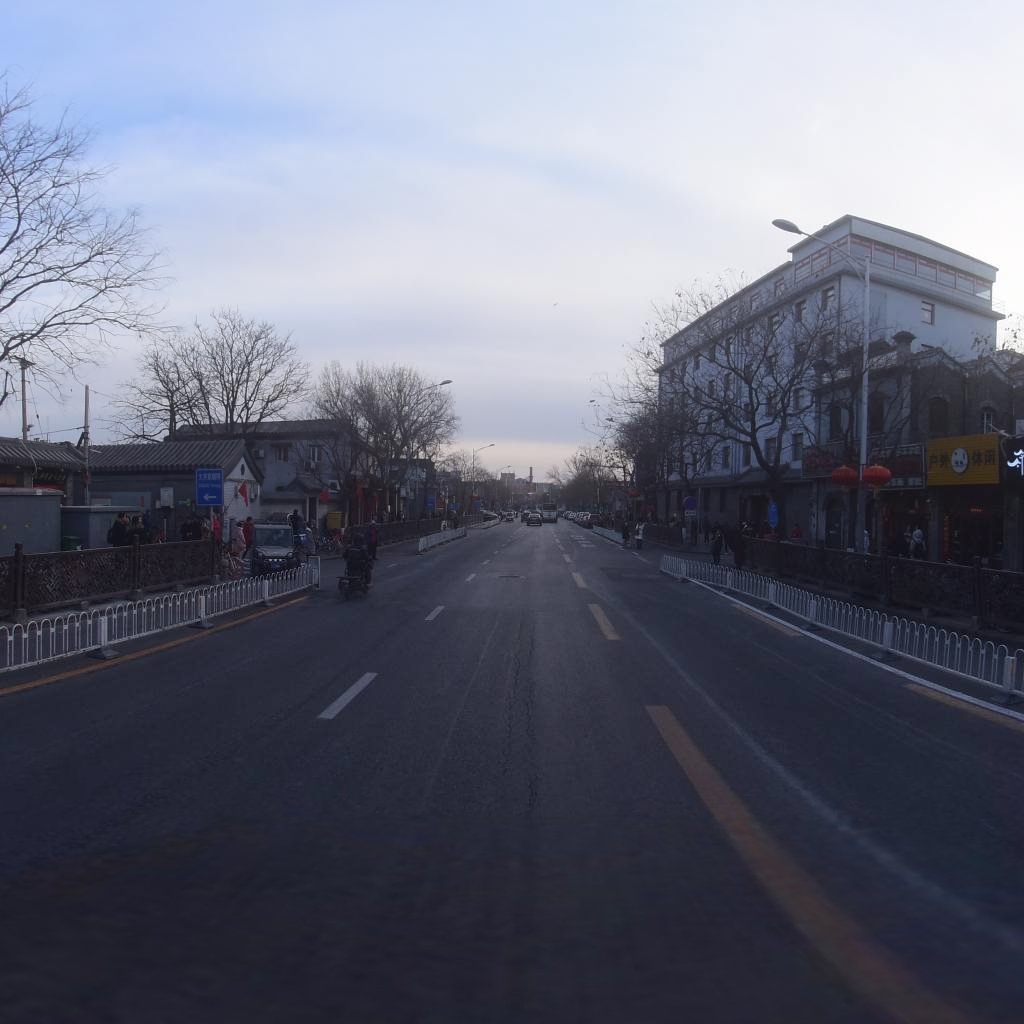
Region: Xicheng
Road damage annotations: longitudinal patch, manhole cover, longitudinal crack, longitudinal crack